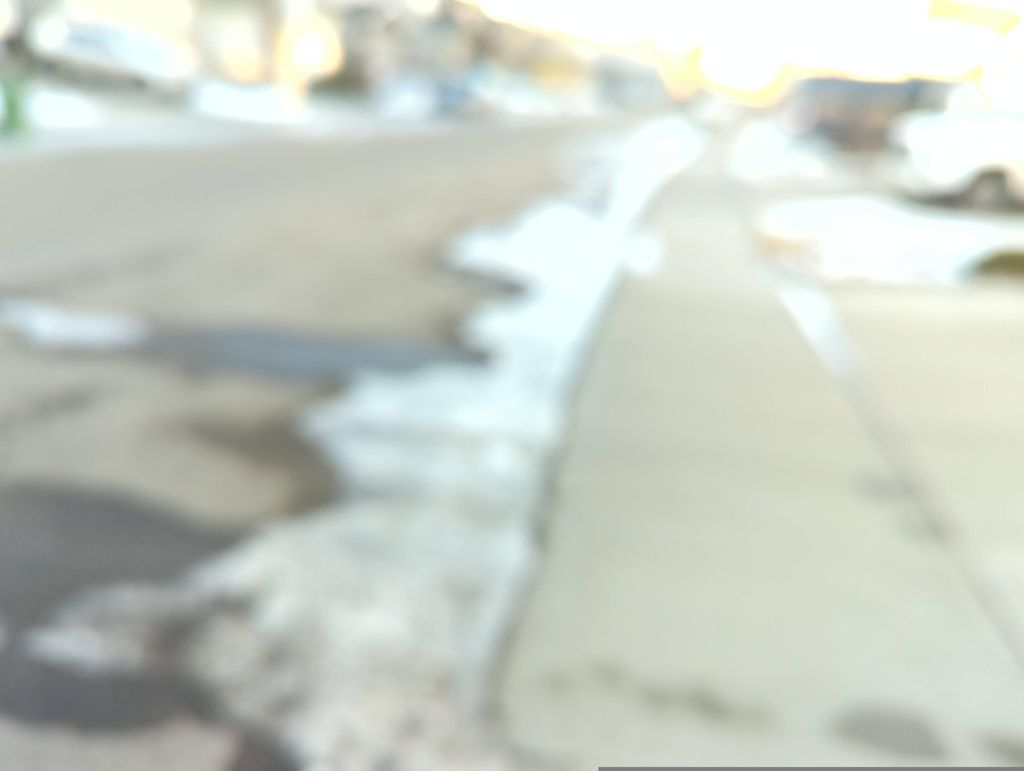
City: edmonton